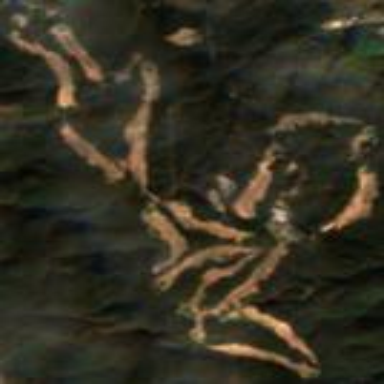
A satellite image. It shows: Golf course.